【题型】证明题　【知识点】立体几何　【难度】medium
如图，在三棱锥 $P-ABC$ 中，$AB=BC=3\sqrt{2}$，$PA=PB=PC=AC=6$，点 $O$ 是 $AC$ 的中点.

(1)证明：$PO \perp$ 平面 $ABC$；

(2)点 $M$ 在棱 $BC$ 上，且 $BM = \frac{1}{3}BC$，求二面角 $M-PA-C$ 的大小.
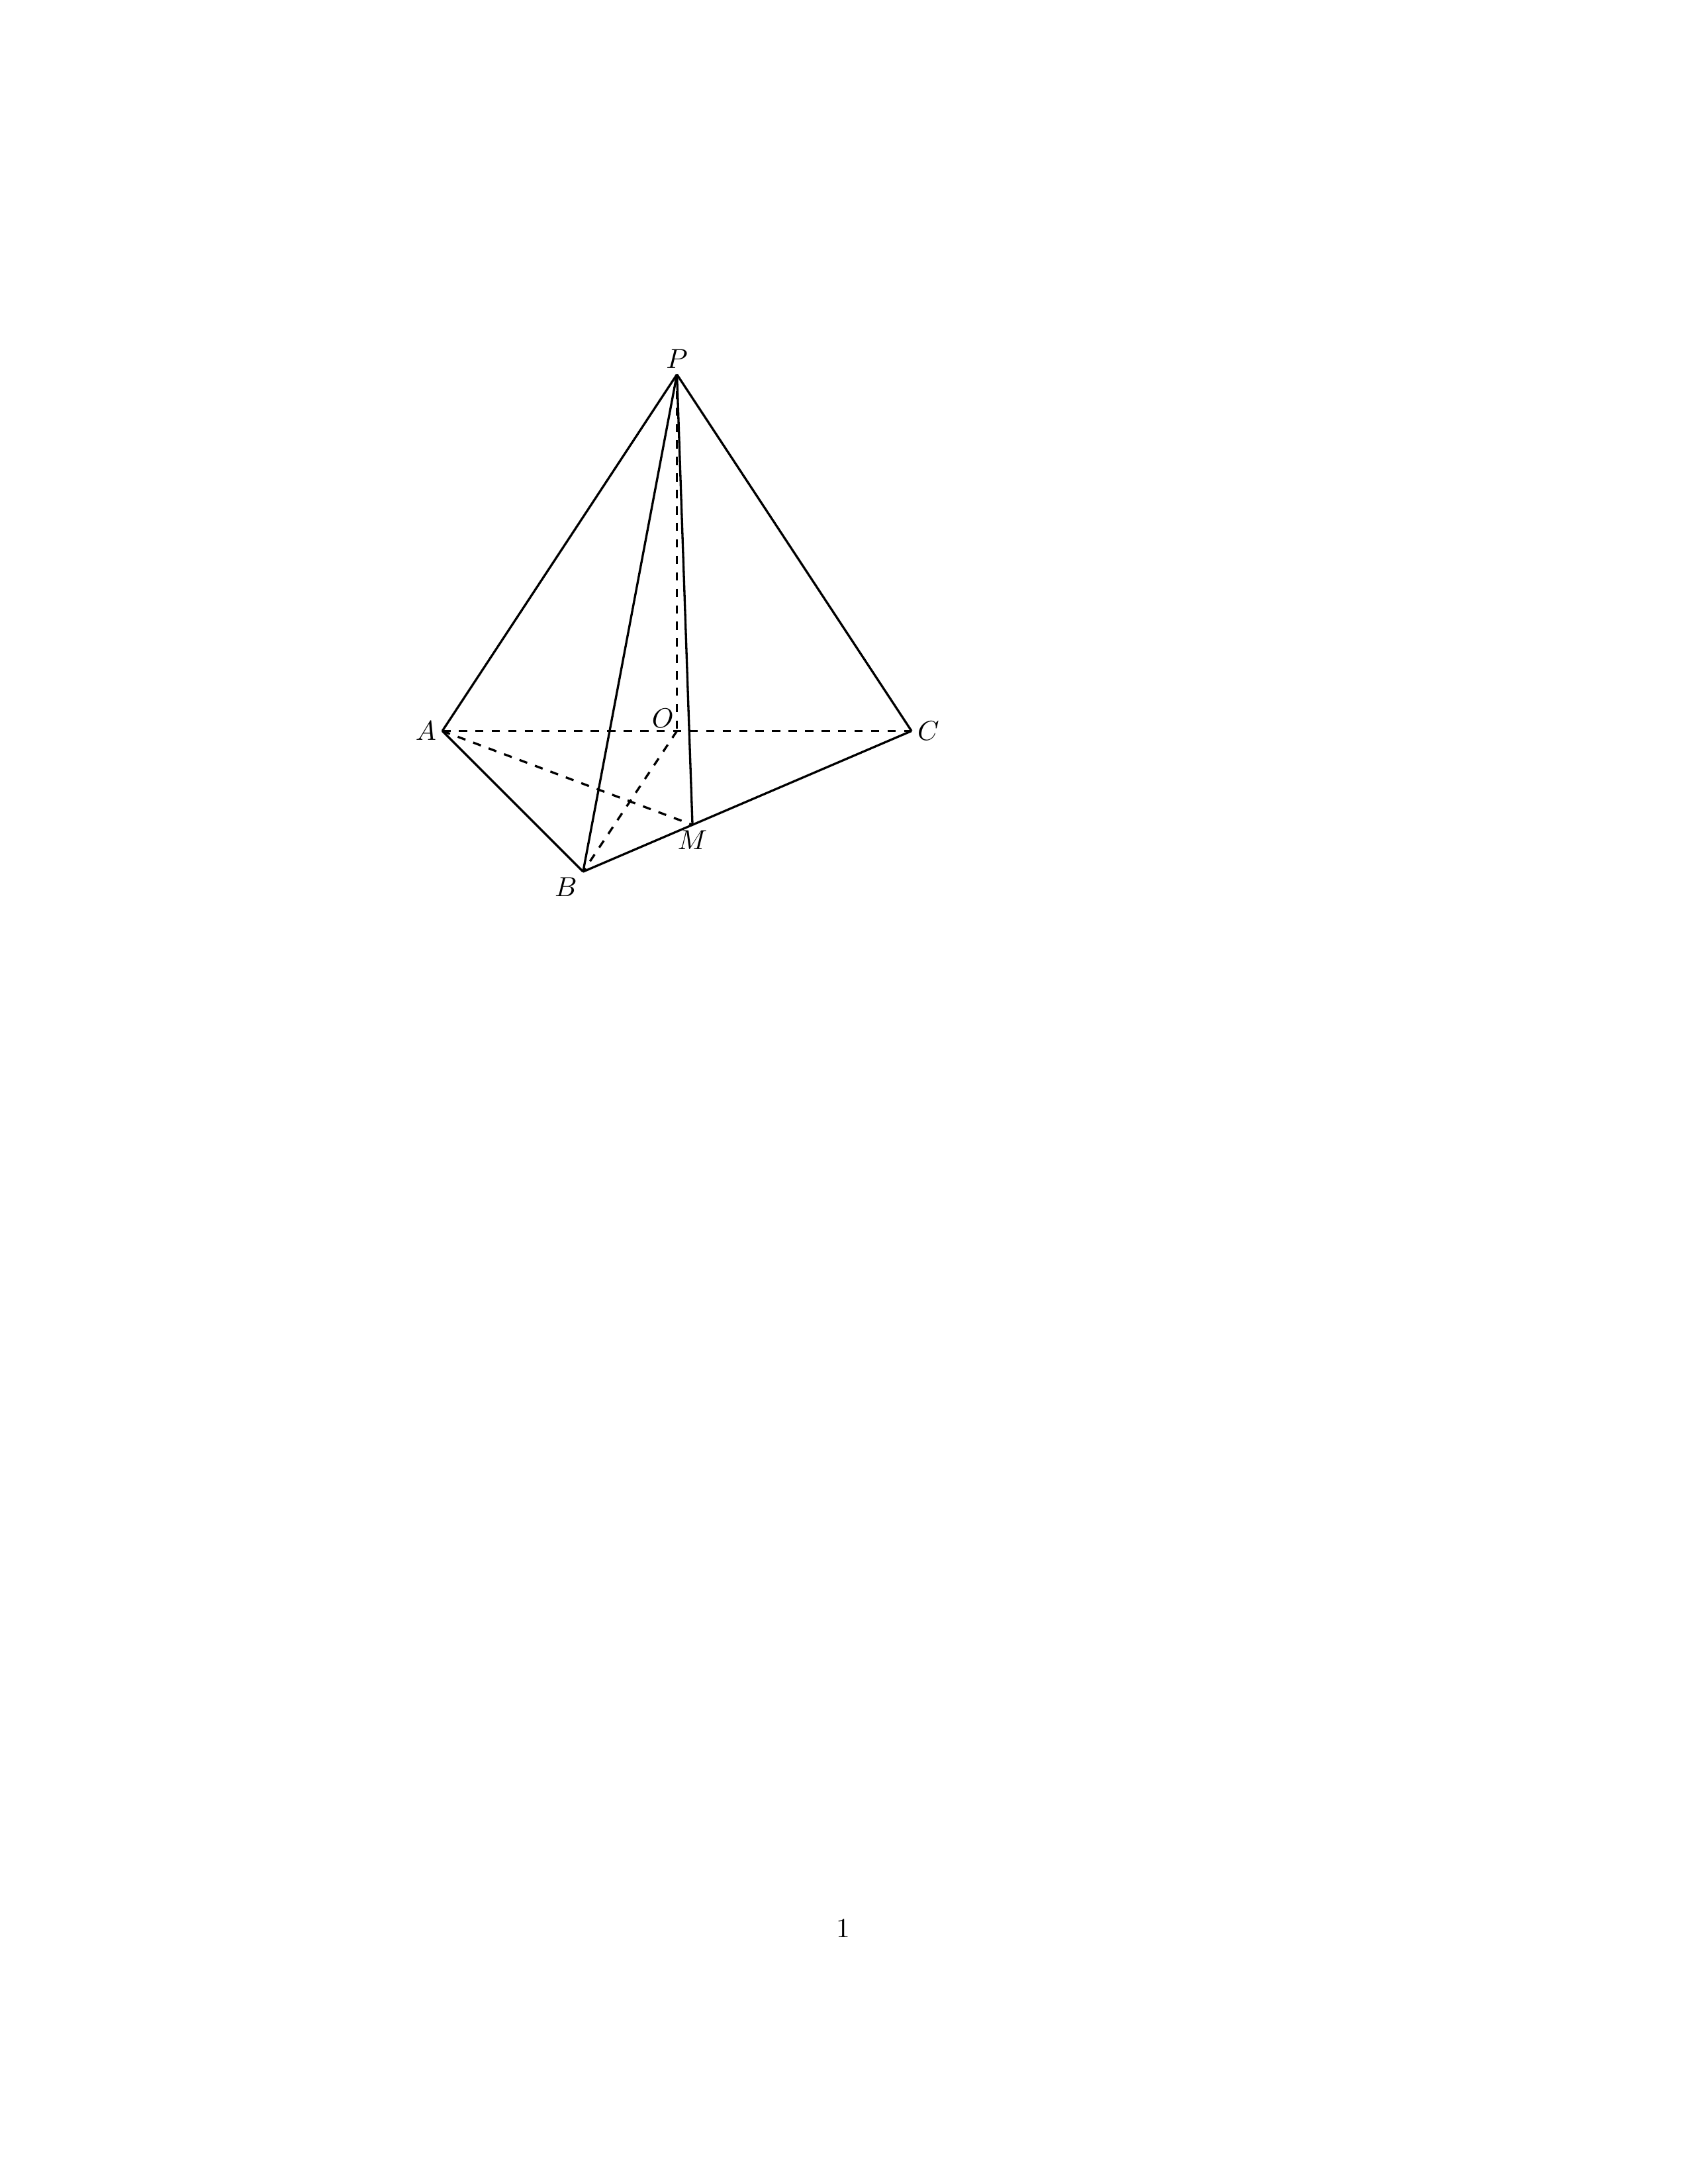
【解答】
【答案】(1)证明见解析

(2) $\frac{\pi}{6}$.

【知识点】证明线面垂直、面面角的向量求法

【分析】(1) 根据等腰和等边三角形的性质证明 $PO \perp OB$ 以及 $PO \perp AC$，然后利用线面垂直的判断证明 $PO \perp$ 平面 $ABC$

(2) 建立空间直角坐标系，利用空间向量求角公式 $\cos \langle \vec{n_1}, \vec{n_2} \rangle = \frac{\vec{n_1} \cdot \vec{n_2}}{|\vec{n_1}||\vec{n_2}|}$ 求解即可

【详解】(1) 连结 $OB$，$AB=BC=3\sqrt{2}$，$AC=6$，所以 $AC^2 = AB^2 + BC^2$，

所以 $\triangle ABC$ 是等腰直角三角形，又点 $O$ 是 $AC$ 的中点，所以 $BO = \frac{1}{2}AC = 3$，

由已知可得，$\triangle PAC$ 是等边三角形，所以 $PO = \sqrt{PC^2 - \left(\frac{1}{2}AC\right)^2} = \sqrt{36 - 9} = 3\sqrt{3}$，

又 $PB=6$，所以 $PB^2 = PO^2 + OB^2$，所以 $PO \perp OB$，

$\triangle PAC$ 中，$PA=PC$，$O$ 是 $AC$ 的中点，所以 $PO \perp AC$，

$PO \perp OB$，$PO \perp AC$，$OB \cap AC = O$，且 $AC \subset$ 平面 $ABC$，$OB \subset$ 平面 $ABC$，

所以 $PO \perp$ 平面 $ABC$.

(2) $OB, OC, OP$ 两两垂直，以 $\overrightarrow{OB}, \overrightarrow{OC}, \overrightarrow{OP}$ 为 $x$ 轴、$y$ 轴、$z$ 轴正方向建立空间直角坐标系

则 $B(3,0,0), C(0,3,0), A(0,-3,0), P(0,0,3\sqrt{3})$，

由 $BM = \frac{1}{3}BC$，即 $(x_M-3, y_M, z_M) = \frac{1}{3}(-3,3,0)$

所以点 $M(2,1,0)$

则 $\overrightarrow{PA} = (0,-3,-3\sqrt{3})$，$\overrightarrow{AM} = (2,4,0)$，

设平面 $APM$ 的一个法向量为 $\vec{n_1} = (x,y,z)$，

则 $\begin{cases} -3y - 3\sqrt{3}z = 0 \\ 2x + 4y = 0 \end{cases}$，令 $z=\sqrt{3}$，$\vec{n_1} = (6,-3,\sqrt{3})$

平面 $PAC$ 的一个法向量 $\vec{n_2} = (1,0,0)$，

$\cos \langle \vec{n_1}, \vec{n_2} \rangle = \frac{\vec{n_1} \cdot \vec{n_2}}{|\vec{n_1}||\vec{n_2}|} = \frac{6}{1 \times 4\sqrt{3}} = \frac{\sqrt{3}}{2}$，

所求二面角的平面角是锐角，所以二面角 $M-PA-C$ 的大小为 $\frac{\pi}{6}$.

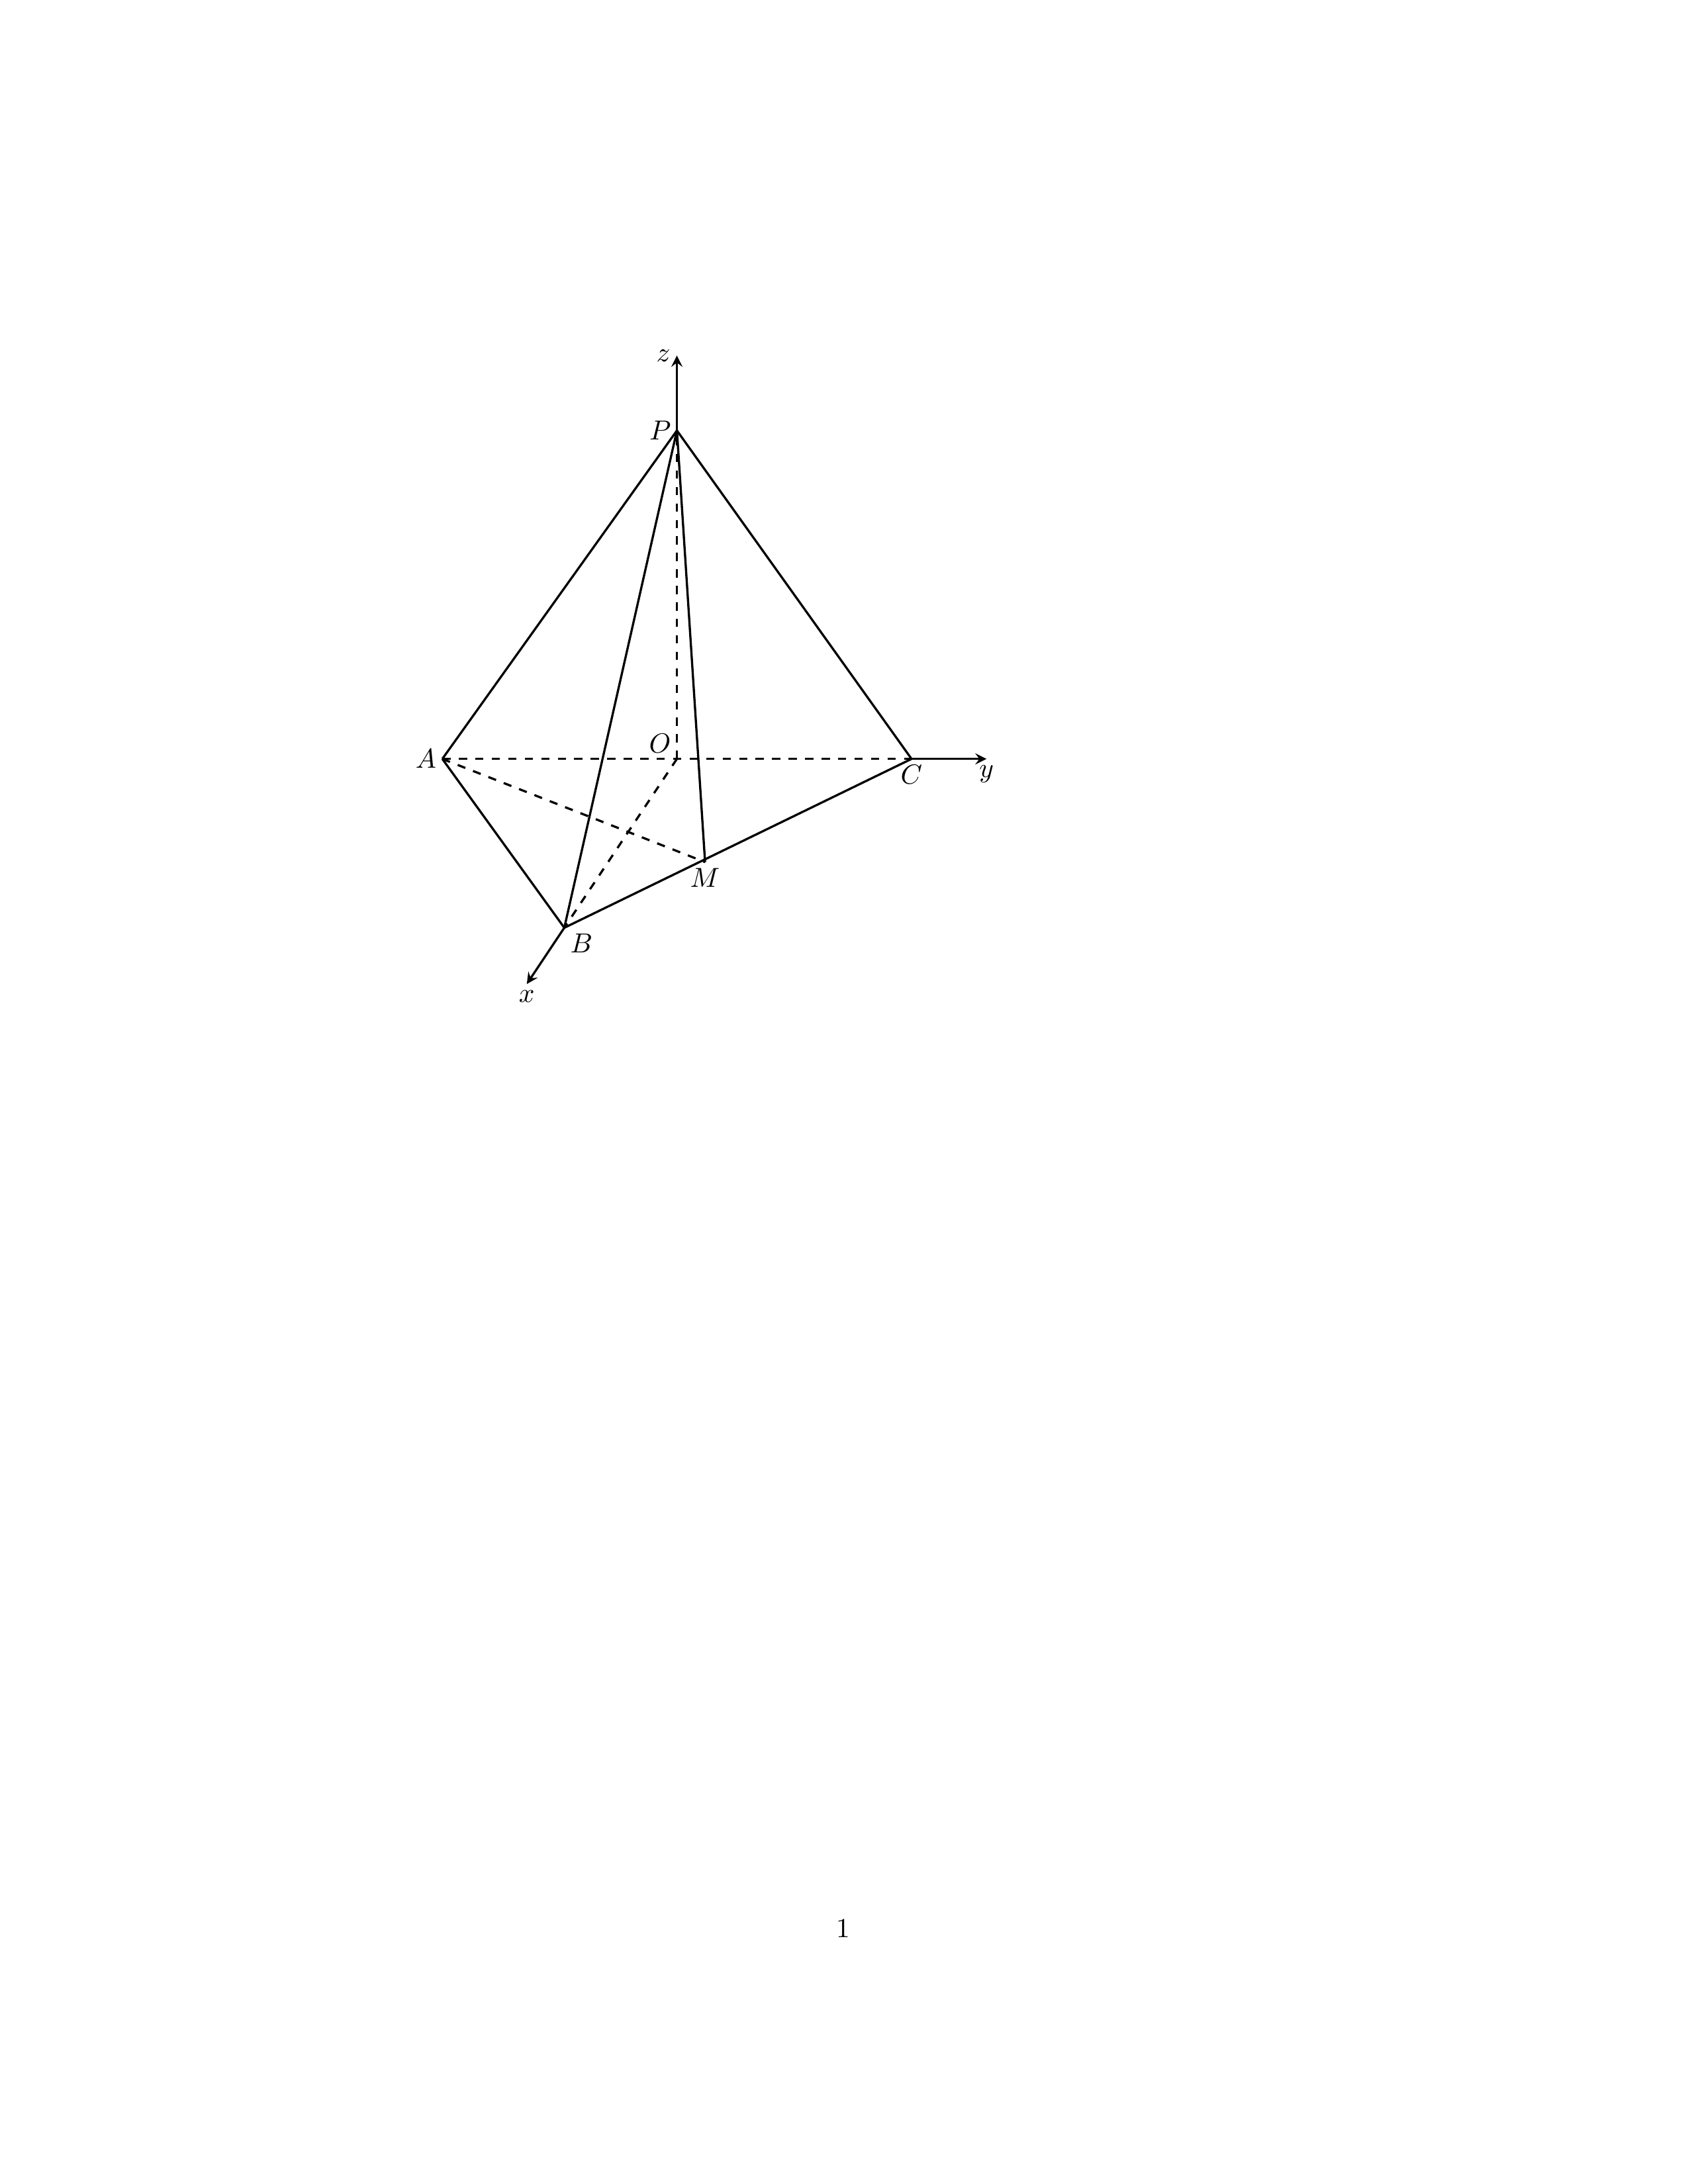